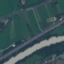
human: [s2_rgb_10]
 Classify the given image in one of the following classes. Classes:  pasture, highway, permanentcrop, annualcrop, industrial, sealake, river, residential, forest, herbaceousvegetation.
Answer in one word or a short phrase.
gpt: River